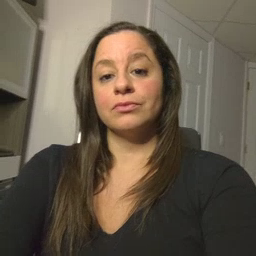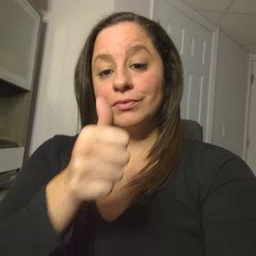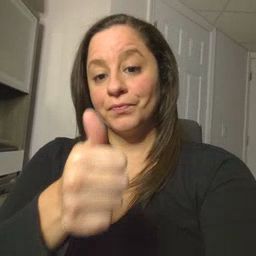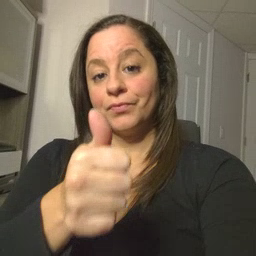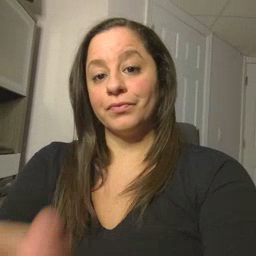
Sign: yourself